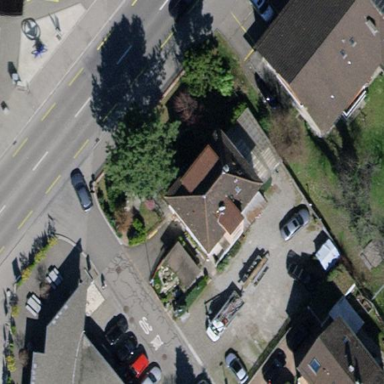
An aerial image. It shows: House with tile roof.